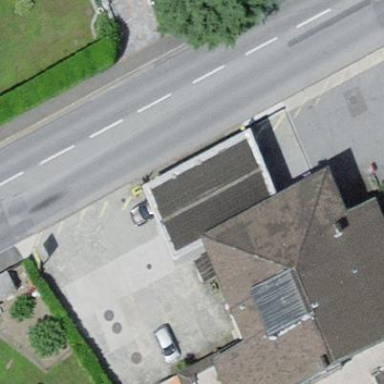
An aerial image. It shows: View of roof of building.